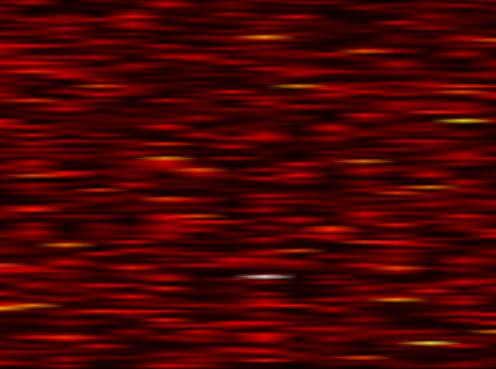
Label: UFMC